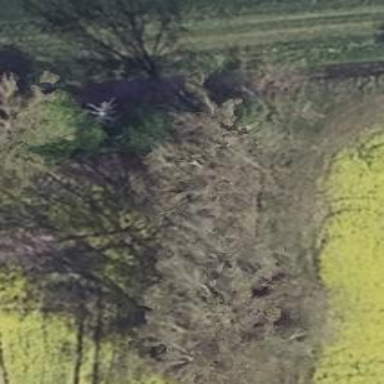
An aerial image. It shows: Row of deciduous broadleaved trees.